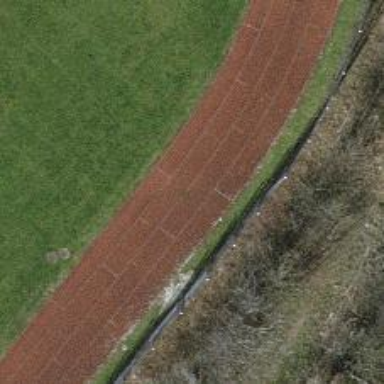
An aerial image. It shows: Track in leisure land.